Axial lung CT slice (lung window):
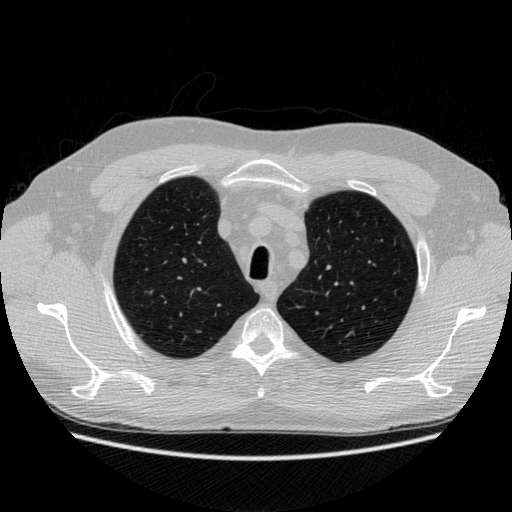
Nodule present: no